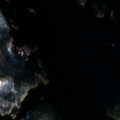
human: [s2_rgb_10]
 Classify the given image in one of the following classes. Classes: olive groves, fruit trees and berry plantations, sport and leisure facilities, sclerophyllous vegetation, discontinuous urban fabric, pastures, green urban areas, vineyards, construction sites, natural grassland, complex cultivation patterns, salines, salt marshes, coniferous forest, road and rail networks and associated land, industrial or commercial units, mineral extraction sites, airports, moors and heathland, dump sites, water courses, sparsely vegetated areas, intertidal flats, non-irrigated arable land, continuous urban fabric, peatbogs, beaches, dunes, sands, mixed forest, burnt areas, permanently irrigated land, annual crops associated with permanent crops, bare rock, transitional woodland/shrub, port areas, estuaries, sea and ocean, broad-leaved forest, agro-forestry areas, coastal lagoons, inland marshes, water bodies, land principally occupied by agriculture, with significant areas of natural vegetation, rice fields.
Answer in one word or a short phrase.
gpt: mixed forest, transitional woodland/shrub, water bodies